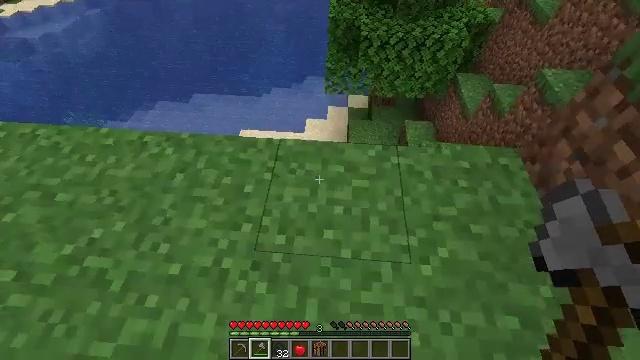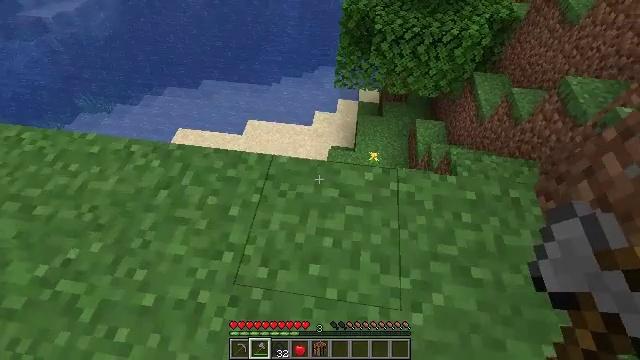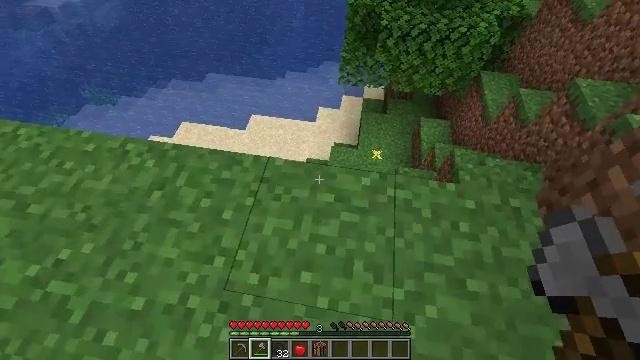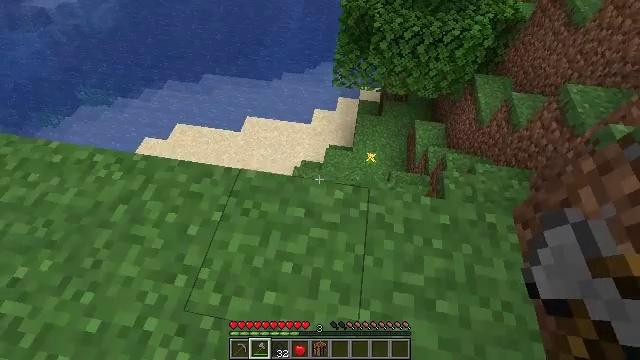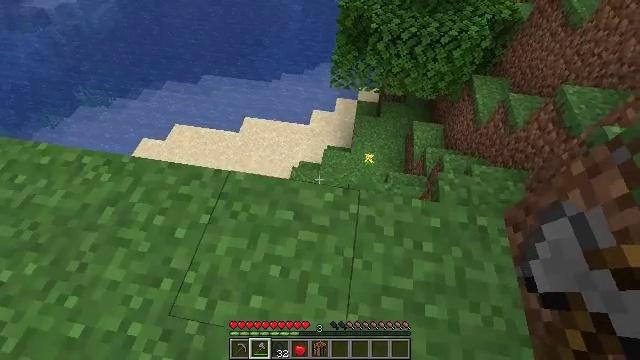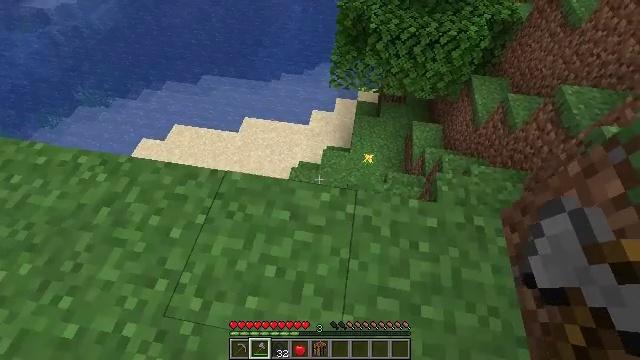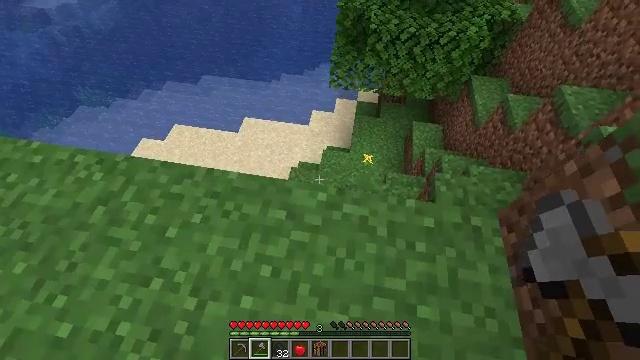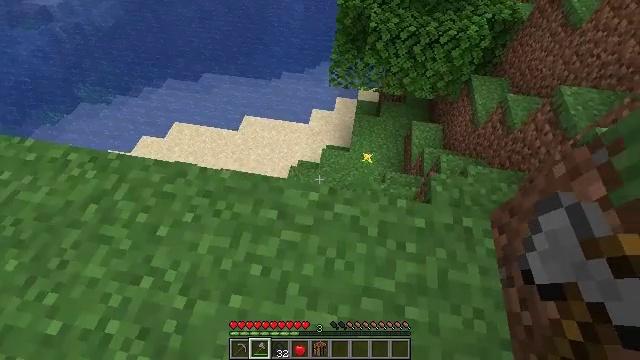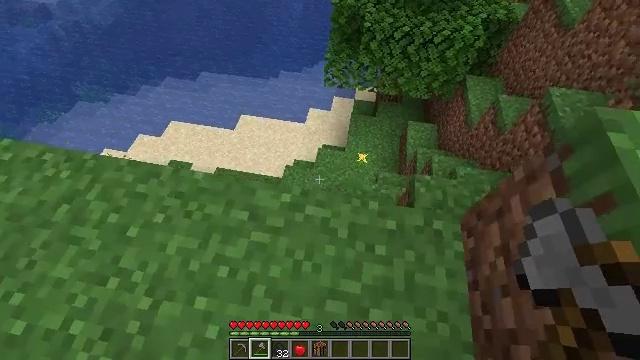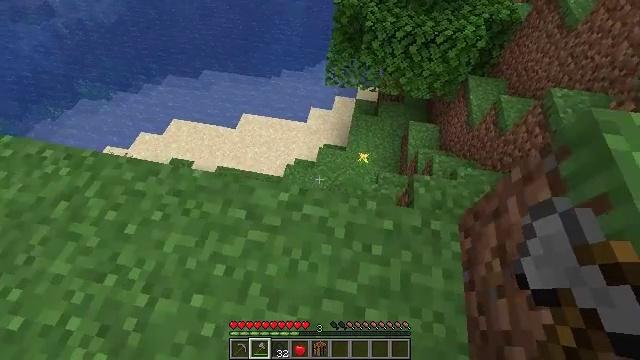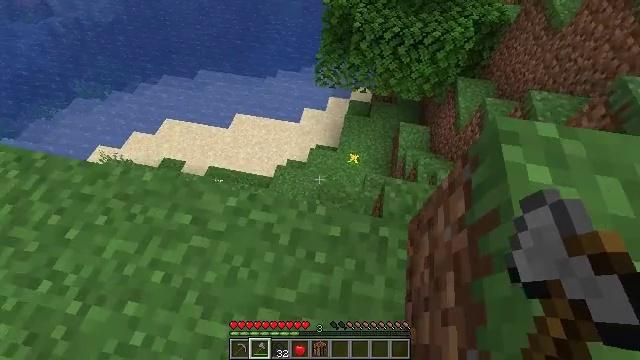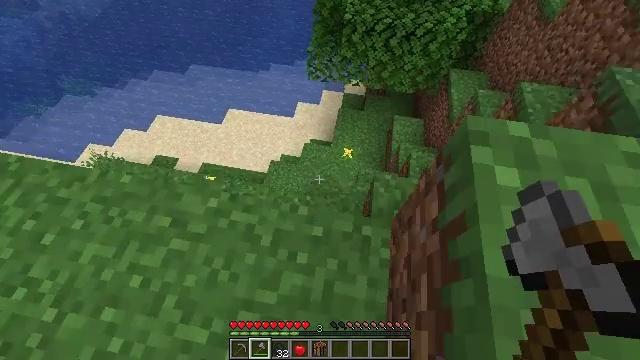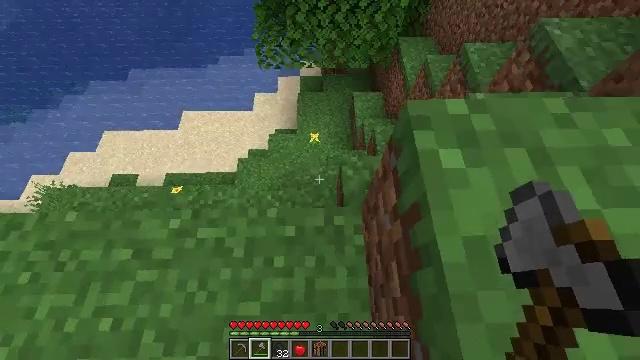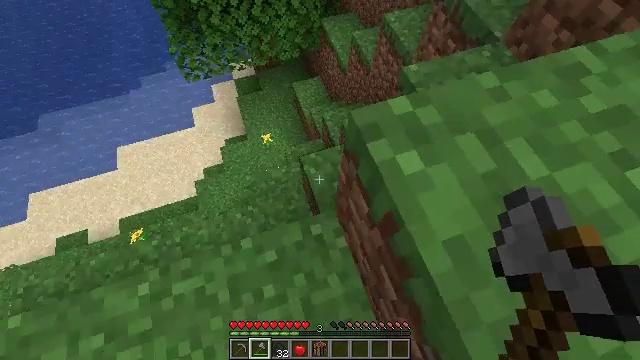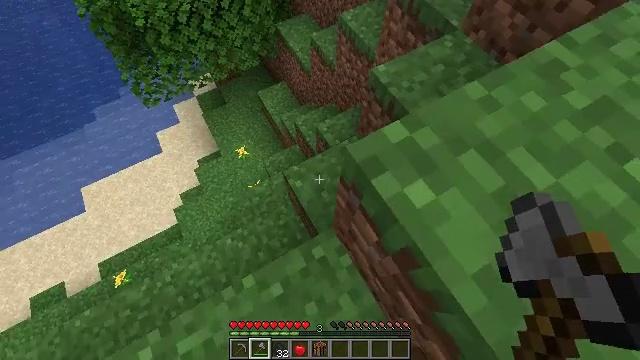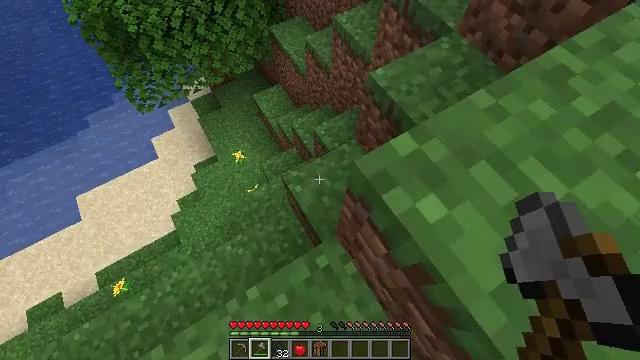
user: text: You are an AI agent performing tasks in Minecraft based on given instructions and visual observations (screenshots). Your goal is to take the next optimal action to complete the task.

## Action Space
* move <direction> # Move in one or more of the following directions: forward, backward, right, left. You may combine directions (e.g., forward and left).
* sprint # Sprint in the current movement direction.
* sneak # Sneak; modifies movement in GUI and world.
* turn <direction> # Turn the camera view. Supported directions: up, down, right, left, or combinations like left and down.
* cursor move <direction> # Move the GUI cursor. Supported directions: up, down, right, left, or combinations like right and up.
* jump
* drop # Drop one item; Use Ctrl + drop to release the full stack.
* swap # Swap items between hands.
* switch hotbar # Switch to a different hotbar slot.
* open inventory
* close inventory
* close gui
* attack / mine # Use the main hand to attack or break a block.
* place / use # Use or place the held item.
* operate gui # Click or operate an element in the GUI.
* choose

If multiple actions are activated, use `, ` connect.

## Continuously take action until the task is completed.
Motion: motion action
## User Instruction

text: Fish and kill the salmon.
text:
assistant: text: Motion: move forward and move right, turn left and down
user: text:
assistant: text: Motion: move right, turn left and down
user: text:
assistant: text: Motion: no_op
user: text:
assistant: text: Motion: no_op
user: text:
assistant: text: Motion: no_op
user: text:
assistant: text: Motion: no_op
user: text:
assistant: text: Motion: move right
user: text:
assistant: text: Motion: move right
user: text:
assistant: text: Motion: move right
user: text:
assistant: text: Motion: move forward and move right
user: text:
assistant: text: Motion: move forward and move right, turn right and down
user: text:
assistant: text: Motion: move forward and move right, turn right and down
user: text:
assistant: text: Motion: move forward and move right, turn right and down
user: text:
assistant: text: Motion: move forward and move right, turn right
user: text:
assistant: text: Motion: move forward and move right, turn right
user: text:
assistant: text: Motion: move forward and move right, turn right
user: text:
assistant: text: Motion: move forward, turn right
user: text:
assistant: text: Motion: move forward, turn right
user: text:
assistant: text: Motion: move forward
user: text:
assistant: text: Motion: move forward
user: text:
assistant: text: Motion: move forward and move right
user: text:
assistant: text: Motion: move forward and move right, turn left
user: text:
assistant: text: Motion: move right, turn left and up
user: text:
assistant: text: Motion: move right, turn left and up
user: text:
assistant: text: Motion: move forward and move right, turn left and up
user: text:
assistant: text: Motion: move forward and move right, turn left and up
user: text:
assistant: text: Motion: turn left and up
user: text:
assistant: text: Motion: turn left and up
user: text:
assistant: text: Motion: move left, turn left and up
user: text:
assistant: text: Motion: move left, turn up